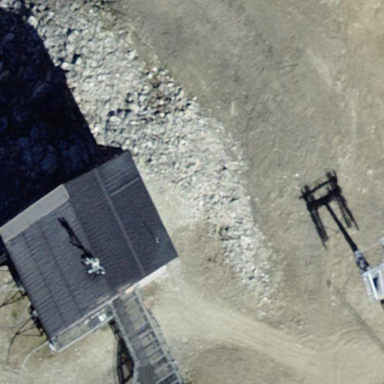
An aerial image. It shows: Building that serves as aerialway station.